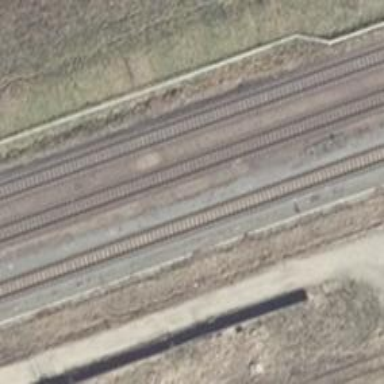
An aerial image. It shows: Railway signal.